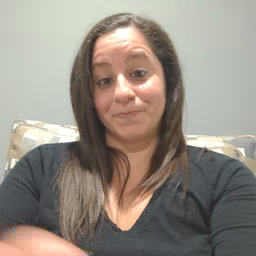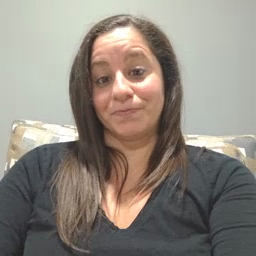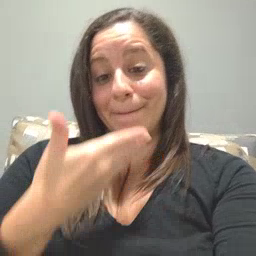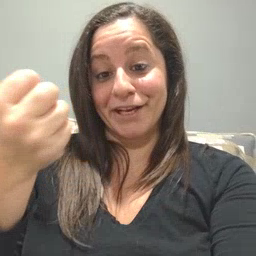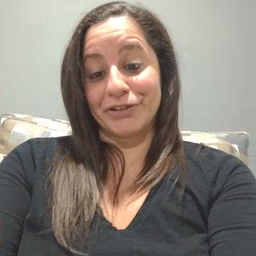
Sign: better